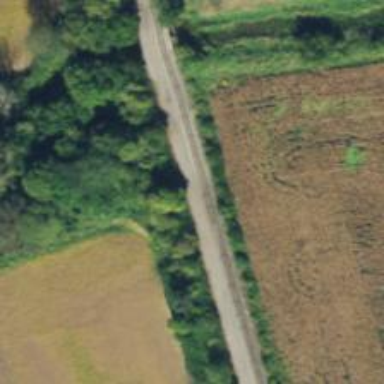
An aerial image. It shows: Cycleway.